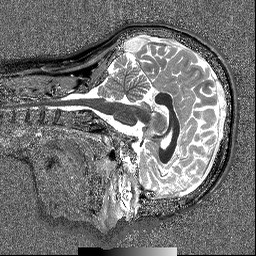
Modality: T1map
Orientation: sagittal
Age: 23
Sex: female
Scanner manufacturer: siemens
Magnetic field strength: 3 T
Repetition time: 5 s
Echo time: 0.00298 s